Question: I have layer A and layer B inside layer A

<URL>
Is it possible to remove layer A with jQuery function 'remove()' clicking just on on layer A and not on layer B?
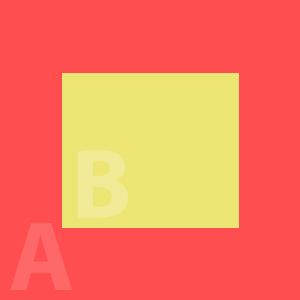
Answer: '''
$("body").on("click", ".a1", function(e) {
if (this === e.target) $(this).remove();
});
'''
<URL>